Question: There are errors hanging around, but at runtime everything works.
Right now, I'm getting 'Cannot locate resource 'img/icons/silk/arrow_refresh.png'.'

I've got a simple UserControl called ImageButton (doesn't everyone?):
'''
<UserControl x:Class="MyProj.src.controls.ImageButton"
xmlns="http://schemas.microsoft.com/winfx/2006/xaml/presentation"
xmlns:x="http://schemas.microsoft.com/winfx/2006/xaml"
xmlns:mc="http://schemas.openxmlformats.org/markup-compatibility/2006"
xmlns:d="http://schemas.microsoft.com/expression/blend/2008"
mc:Ignorable="d">
<Button Name="btnButton" Click="btnButton_Click">
<StackPanel Orientation="Horizontal">
<Image Name="btnImage" Stretch="None" />
<TextBlock Name="btnText" />
</StackPanel>
</Button>
</UserControl>
'''
Which does what you'd expect:
'''
[ContentProperty("Text")]
public partial class ImageButton : UserControl
{
public String Image { set { btnImage.Source = GuiUtil.CreateBitmapImage(value); } }
public String Text { set { btnText.Text = value; } }
public double Gap { set { btnImage.Margin = new Thickness(0, 0, value, 0); } }
public bool ToolBarStyle { set { if (value) {
btnButton.Style = (Style)FindResource(ToolBar.ButtonStyleKey); } }
}
public bool IsCancel { set { btnButton.IsCancel = value; } }
public bool IsDefault { set { btnButton.IsDefault = value; } }
public event RoutedEventHandler Click;
public ImageButton()
{
InitializeComponent();
}
private void btnButton_Click(object sender, RoutedEventArgs e)
{
if (Click != null)
{
Click(sender, e);
}
}
}
'''
Where CreateBitmapImage is the following:
'''
public static BitmapImage CreateBitmapImage(string imagePath)
{
BitmapImage icon = new BitmapImage();
icon.BeginInit();
icon.UriSource = new Uri(String.Format("pack://application:,,,/{0}", imagePath));
icon.EndInit();
return icon;
}
'''
I can't see the design view of any xaml file that uses an ImageButton like such:
'''
<Window
foo="bar"
xmlns:wpfControl="clr-namespace:MyProj.src.controls">
<Grid>
<wpfControl:ImageButton ToolBarStyle="True" Gap="3"
Click="btnRefresh_Click" Text="Refresh"
Image="img/icons/silk/arrow_refresh.png" />
</Grid>
</Window>
'''
Why is VS complaining?
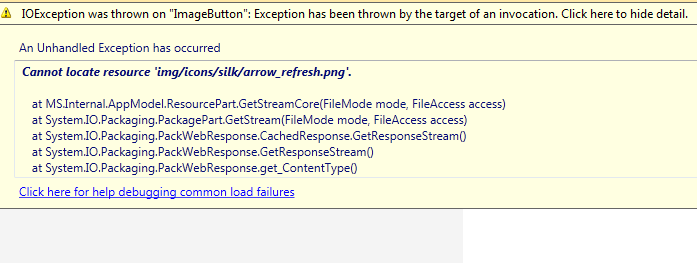
Answer: I would suggest using Dependency Properties and Bindings when creating a Control. The benefits of this will be many, for example you'll be able to Bind the Image property for the 'ImageButton' and you won't run in to problems like the one in your question.
Instead of using the setter in the Properties to set the Image source and TextBlock Text, you can bind them to the properties for the 'ImageButton' 'UserControl'.
I put together a small sample project with 'ImageButton' here: <URL>
Your Xaml can look like this
'''
<UserControl ...
x:Name="imageButton">
<Button...>
<StackPanel Orientation="Horizontal">
<Image Source="{Binding ElementName=imageButton, Path=Image}" .../>
<TextBlock Text="{Binding ElementName=imageButton, Path=Text}" .../>
</StackPanel>
</Button>
</UserControl>
'''
And then you replace the CLR Properties with Dependency properties like below in code behind
'''
public partial class ImageButton : UserControl
{
public static readonly DependencyProperty ImageProperty =
DependencyProperty.Register("Image",
typeof(ImageSource),
typeof(ImageButton),
new FrameworkPropertyMetadata(null, FrameworkPropertyMetadataOptions.AffectsRender | FrameworkPropertyMetadataOptions.AffectsMeasure));
public ImageSource Image
{
get { return (ImageSource)base.GetValue(ImageProperty); }
set { base.SetValue(ImageProperty, value); }
}
public static readonly DependencyProperty TextProperty =
DependencyProperty.Register("Text",
typeof(string),
typeof(ImageButton),
new FrameworkPropertyMetadata(null, FrameworkPropertyMetadataOptions.AffectsRender | FrameworkPropertyMetadataOptions.AffectsMeasure));
public string Text
{
get { return (string)base.GetValue(TextProperty); }
set { base.SetValue(TextProperty, value); }
}
//...
}
'''
For the Gap property you can either Bind Margin with a Converter or use the 'PropertyChangedCallback' to set it in code behind.
Hope that helps